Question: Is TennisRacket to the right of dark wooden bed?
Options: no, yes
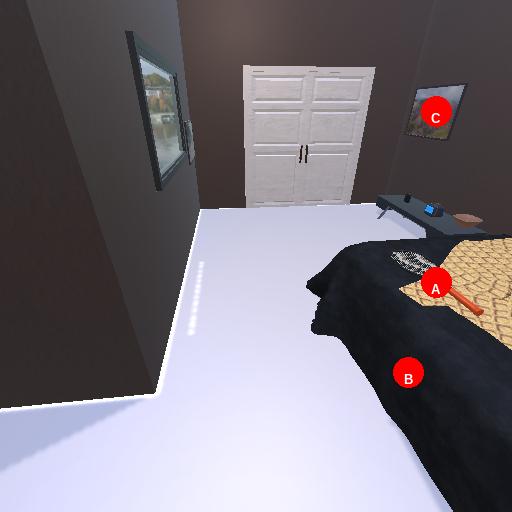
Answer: no